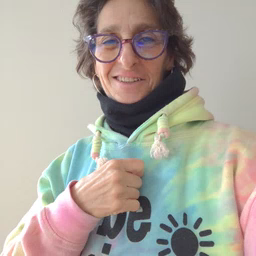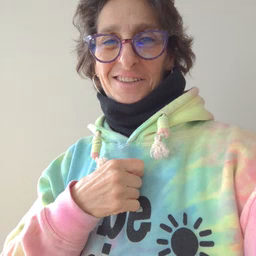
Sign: cheek